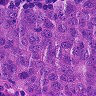
Metastatic tissue present: yes